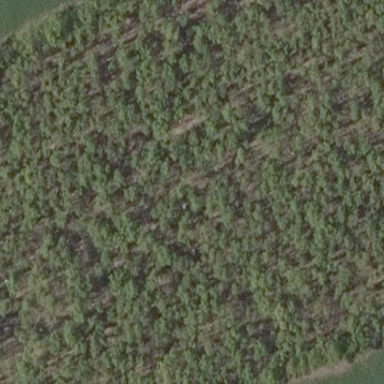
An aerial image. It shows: Evergreen needle-leaved forest.